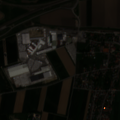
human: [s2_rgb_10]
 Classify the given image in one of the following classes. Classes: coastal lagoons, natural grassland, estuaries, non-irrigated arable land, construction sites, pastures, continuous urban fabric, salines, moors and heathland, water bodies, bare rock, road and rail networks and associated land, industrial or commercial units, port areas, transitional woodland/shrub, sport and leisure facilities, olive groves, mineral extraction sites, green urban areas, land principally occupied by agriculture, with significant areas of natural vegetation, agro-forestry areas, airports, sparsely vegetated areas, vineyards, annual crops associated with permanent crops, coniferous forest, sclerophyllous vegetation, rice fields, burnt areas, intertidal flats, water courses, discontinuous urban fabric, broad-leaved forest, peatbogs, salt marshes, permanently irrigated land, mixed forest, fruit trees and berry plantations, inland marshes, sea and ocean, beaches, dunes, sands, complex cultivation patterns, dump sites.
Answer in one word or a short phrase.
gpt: discontinuous urban fabric, industrial or commercial units, road and rail networks and associated land, non-irrigated arable land, land principally occupied by agriculture, with significant areas of natural vegetation